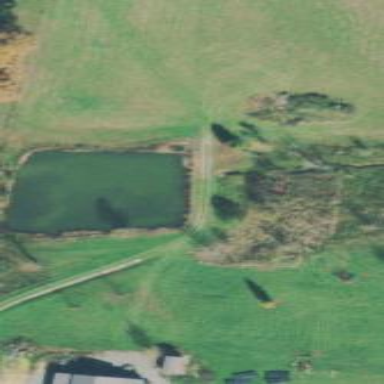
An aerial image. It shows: Peaceful pond surrounded by nature.